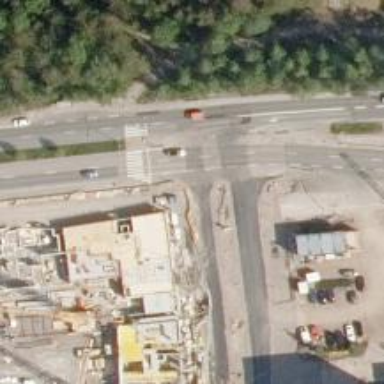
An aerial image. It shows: Crossing on the cycleway.